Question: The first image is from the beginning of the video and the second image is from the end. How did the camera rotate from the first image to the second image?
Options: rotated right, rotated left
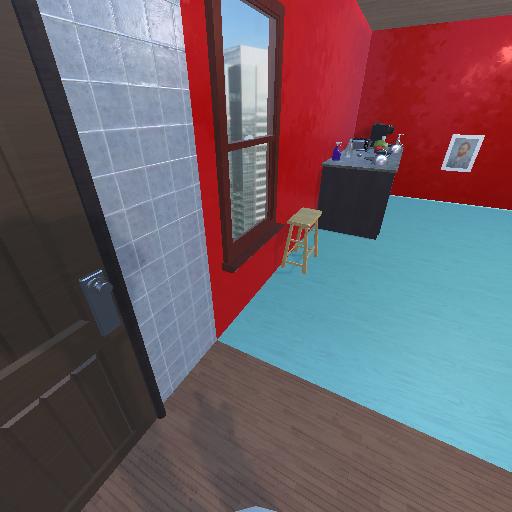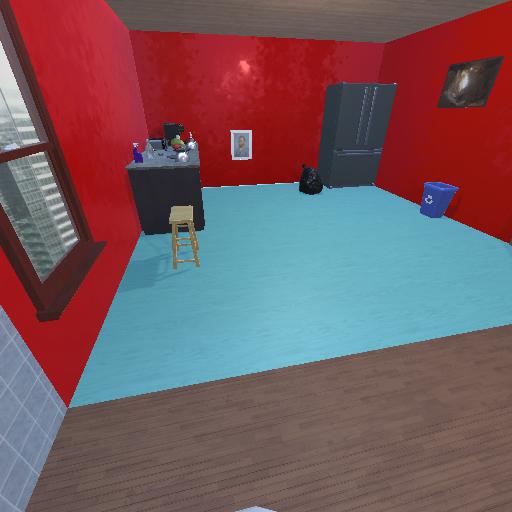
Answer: rotated right